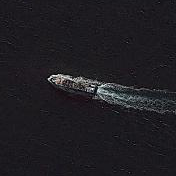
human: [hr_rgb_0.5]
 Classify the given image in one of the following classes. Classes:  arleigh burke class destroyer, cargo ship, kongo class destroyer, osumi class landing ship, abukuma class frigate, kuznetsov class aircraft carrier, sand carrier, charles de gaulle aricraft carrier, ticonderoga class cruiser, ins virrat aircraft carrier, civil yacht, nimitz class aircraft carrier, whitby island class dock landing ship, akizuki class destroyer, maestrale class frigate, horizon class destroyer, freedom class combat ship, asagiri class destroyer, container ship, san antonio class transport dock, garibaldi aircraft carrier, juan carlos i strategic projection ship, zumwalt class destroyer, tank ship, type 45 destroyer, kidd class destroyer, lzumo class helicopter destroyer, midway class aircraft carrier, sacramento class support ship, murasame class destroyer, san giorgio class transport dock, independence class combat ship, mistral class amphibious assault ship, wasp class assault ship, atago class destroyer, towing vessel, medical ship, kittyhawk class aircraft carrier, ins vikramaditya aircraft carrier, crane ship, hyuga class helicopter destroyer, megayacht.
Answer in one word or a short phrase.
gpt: Civil yacht